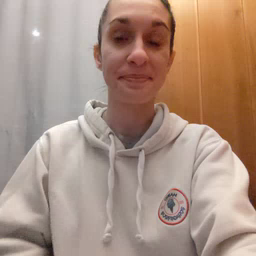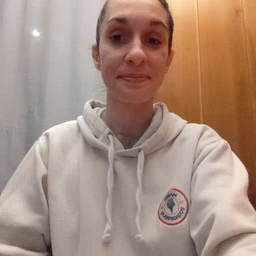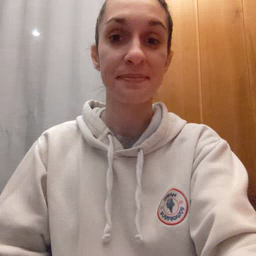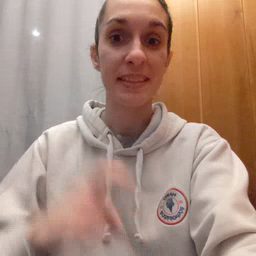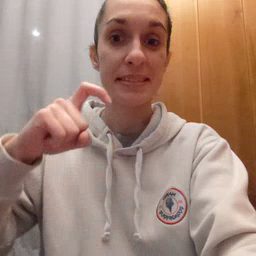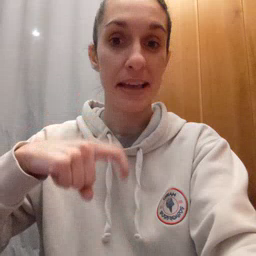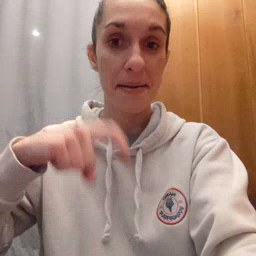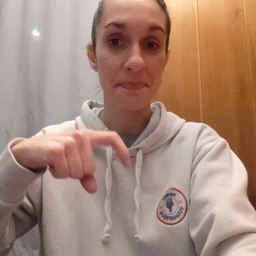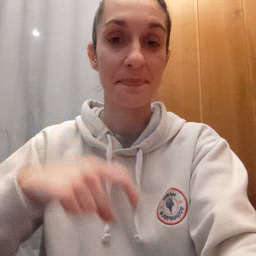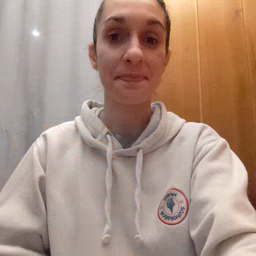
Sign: time